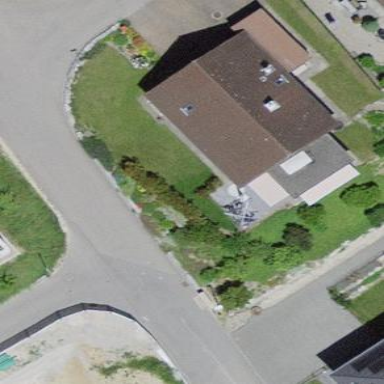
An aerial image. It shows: Simple house.